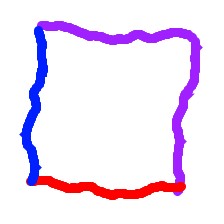
Shape: square